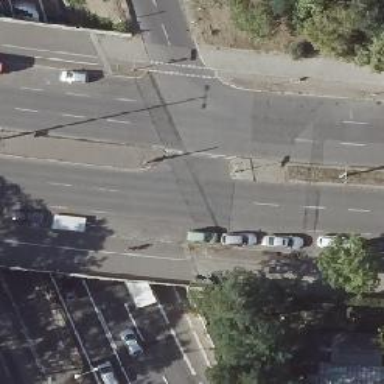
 there is parallel on-street parking lane and cycle track."